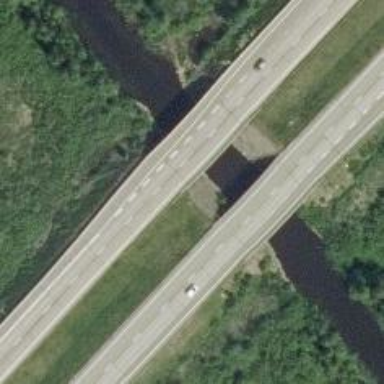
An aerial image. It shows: Motorway bridge.